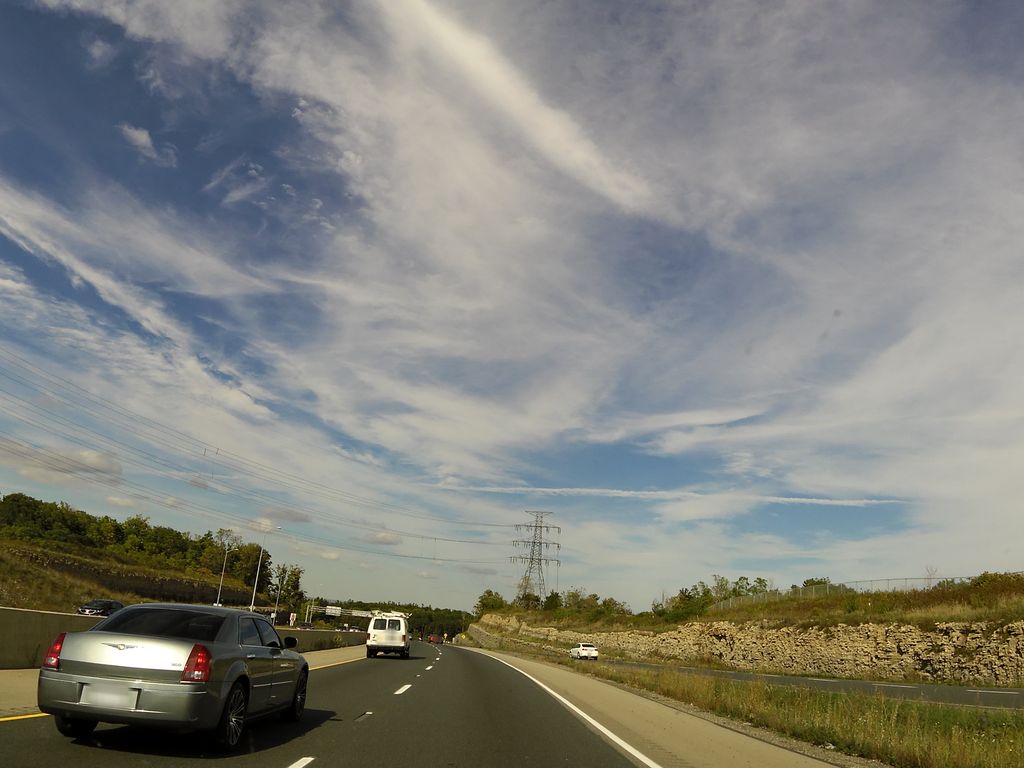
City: hamilton